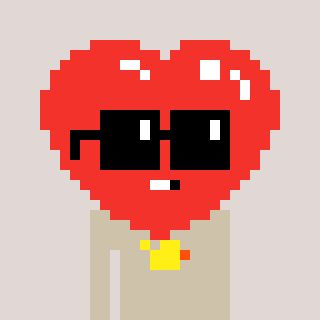
a pixel art character with square black sunglasses, a heart-shaped head and a bege-colored body on a warm background